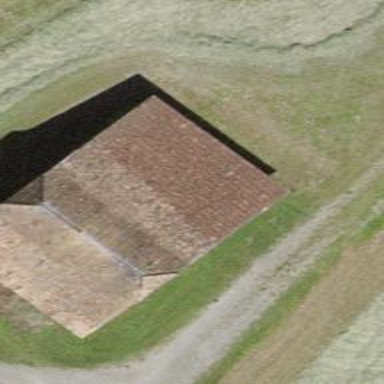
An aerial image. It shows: Barn.